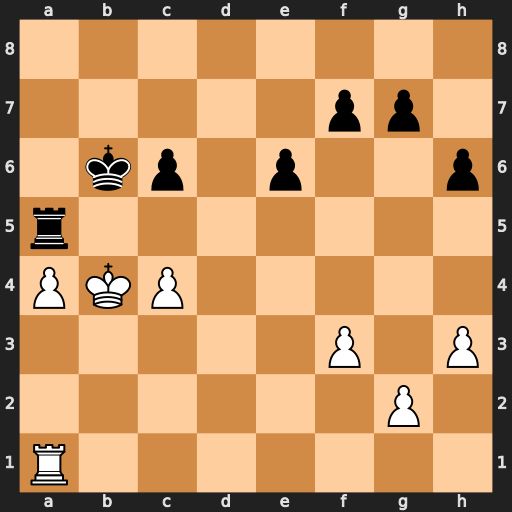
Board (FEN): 8/5pp1/1kp1p2p/r7/PKP5/5P1P/6P1/R7
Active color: w
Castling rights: -
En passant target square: -
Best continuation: c5+ Rxc5 a5+ Rxa5 Rxa5